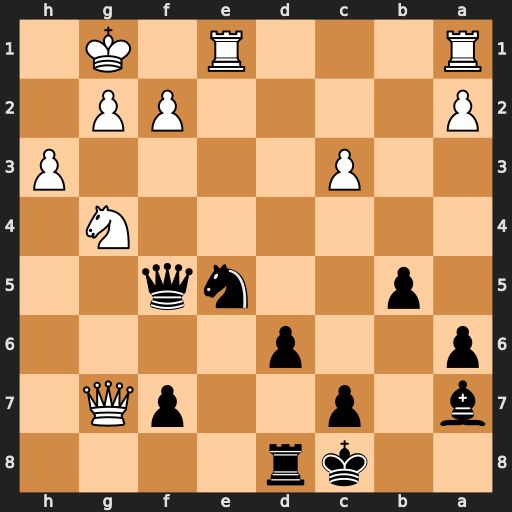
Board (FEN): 2kr4/b1p2pQ1/p2p4/1p2nq2/6N1/2P4P/P4PP1/R3R1K1
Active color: b
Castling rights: -
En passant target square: -
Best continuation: Nxg4 Qxg4 Bxf2+ Kf1 Qxg4 hxg4 Bxe1